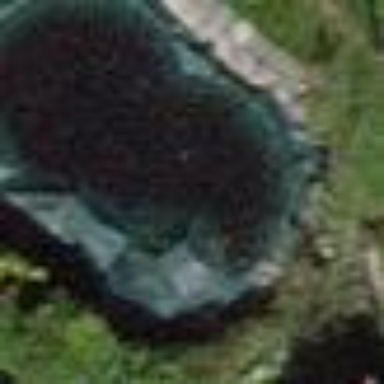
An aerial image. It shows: Swimming pool located in leisure land.